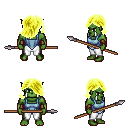
a pixel art fantasy rpg character, male body template, orc, green skin, blue vest, white pants, gold swoop hairstyle, cloth bracers, spear, four views (front, back, left, right), 2x2 character sprite sheet, small pixel art, hard edges, no anti-aliasing